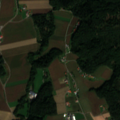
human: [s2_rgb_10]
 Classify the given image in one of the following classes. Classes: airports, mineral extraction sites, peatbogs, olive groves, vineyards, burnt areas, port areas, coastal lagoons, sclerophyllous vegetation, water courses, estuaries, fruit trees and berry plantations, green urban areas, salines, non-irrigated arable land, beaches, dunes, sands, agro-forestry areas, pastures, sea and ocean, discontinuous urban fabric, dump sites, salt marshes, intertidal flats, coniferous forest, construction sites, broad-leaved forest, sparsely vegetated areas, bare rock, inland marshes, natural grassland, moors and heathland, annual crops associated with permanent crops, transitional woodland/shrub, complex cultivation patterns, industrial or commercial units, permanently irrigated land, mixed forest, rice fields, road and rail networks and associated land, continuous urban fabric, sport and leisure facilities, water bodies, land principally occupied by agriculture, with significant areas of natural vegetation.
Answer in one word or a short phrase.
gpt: non-irrigated arable land, complex cultivation patterns, mixed forest